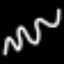
Label: squiggle